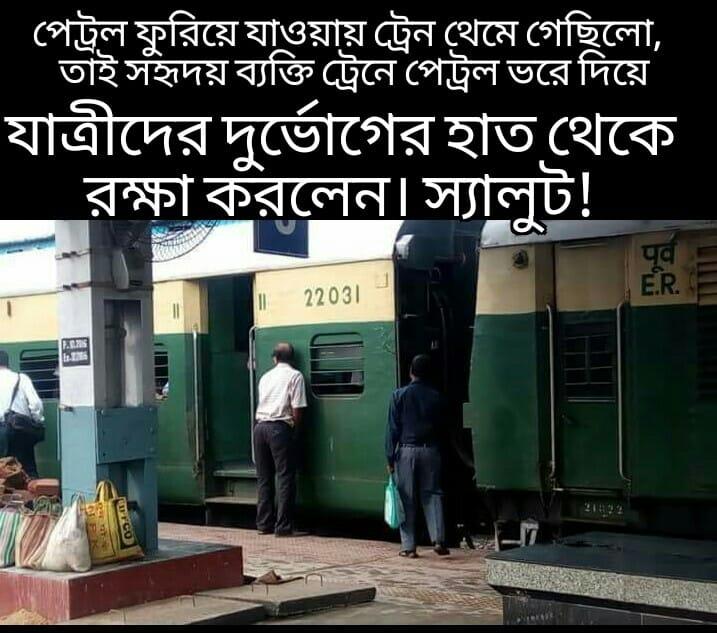
Text: পেট্রোল ফুরিয়ে যাওয়ায় ট্রেন থেমে গেছিলো, তাই সহৃদয় ব্যক্তি ট্রেনে পেট্রোল ভরে দিয়ে যাত্রীদের দুর্ভোগের হাত থেকে রক্ষা করলেন।স্যালুট!
Label: Non Hate